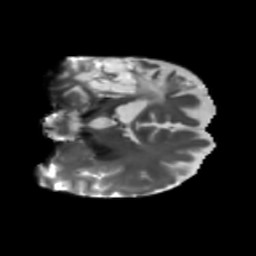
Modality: T2w
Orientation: coronal
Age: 56
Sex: female
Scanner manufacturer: siemens
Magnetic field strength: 3 T
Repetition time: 5.25 s
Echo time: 0.08 s